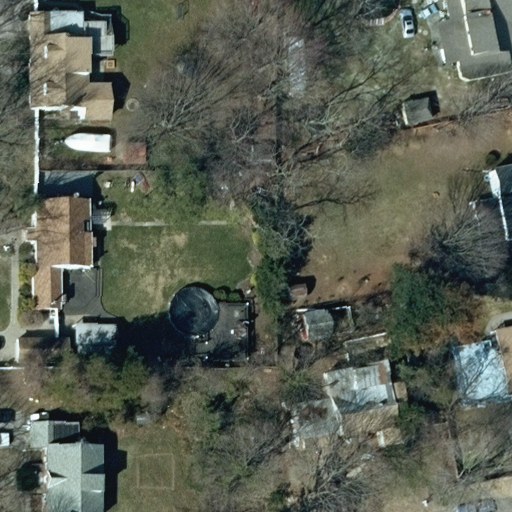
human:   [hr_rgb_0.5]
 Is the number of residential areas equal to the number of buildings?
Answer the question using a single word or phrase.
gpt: no

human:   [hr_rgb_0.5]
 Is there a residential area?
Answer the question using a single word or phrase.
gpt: yes

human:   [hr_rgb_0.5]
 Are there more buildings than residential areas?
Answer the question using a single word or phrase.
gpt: yes

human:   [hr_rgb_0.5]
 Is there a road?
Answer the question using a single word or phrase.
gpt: no

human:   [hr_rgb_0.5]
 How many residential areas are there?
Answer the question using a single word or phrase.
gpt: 1

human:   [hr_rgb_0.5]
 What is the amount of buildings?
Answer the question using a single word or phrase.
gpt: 9

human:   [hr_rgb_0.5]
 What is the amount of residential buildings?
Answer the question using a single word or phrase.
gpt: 7

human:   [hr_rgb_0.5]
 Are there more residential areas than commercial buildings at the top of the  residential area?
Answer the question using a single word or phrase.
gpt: yes

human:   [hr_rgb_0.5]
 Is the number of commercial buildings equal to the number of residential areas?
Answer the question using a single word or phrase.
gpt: no

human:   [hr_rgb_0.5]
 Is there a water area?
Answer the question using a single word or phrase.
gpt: no

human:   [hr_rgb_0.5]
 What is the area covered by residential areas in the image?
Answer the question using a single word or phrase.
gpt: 4096m2

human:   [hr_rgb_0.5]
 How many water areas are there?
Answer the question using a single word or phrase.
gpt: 0

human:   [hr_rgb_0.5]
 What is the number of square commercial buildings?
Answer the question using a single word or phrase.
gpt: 0

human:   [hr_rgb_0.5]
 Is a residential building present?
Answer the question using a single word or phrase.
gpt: yes

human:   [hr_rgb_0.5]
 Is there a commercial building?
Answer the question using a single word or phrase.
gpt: no

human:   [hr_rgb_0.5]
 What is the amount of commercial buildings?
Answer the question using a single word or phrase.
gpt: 0

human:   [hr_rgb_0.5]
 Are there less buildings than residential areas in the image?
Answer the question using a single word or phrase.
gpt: no

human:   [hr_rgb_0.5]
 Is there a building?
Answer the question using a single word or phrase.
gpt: yes

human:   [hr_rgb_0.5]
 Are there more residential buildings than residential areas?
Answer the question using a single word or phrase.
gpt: yes

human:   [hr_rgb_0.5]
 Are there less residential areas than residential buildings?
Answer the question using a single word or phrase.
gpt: yes

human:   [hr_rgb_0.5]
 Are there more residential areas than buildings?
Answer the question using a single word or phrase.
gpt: no

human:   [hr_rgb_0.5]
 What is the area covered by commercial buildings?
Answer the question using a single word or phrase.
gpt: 0m2

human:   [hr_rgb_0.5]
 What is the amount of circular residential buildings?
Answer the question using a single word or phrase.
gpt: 0

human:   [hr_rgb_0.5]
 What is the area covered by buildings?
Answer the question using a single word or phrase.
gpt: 1578m2

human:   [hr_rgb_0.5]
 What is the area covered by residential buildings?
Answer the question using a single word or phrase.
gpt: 1490m2

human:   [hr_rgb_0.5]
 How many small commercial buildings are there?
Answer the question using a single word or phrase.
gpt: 0

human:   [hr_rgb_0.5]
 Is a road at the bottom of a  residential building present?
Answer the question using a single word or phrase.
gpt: no

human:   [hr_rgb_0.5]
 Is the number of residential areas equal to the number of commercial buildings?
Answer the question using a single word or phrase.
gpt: no

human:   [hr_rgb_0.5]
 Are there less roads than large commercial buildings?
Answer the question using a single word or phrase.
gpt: no

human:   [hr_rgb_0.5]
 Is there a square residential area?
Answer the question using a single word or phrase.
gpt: no

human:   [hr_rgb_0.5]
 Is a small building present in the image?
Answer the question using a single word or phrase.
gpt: yes

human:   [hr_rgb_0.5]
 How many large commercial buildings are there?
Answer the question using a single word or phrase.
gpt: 0

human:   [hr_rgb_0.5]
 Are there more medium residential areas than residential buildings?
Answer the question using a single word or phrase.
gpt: no

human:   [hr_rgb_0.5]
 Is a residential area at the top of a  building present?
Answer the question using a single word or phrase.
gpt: yes

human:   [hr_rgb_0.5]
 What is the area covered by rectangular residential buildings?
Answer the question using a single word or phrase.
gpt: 0m2

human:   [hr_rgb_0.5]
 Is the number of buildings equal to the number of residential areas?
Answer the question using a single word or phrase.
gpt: no

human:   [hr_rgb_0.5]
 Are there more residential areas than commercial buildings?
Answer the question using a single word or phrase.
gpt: yes

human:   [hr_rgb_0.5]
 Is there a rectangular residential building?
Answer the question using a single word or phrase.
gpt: no

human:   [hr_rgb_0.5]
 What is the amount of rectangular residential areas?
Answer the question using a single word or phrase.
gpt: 1

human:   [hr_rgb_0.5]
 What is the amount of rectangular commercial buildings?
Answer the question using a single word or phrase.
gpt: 0

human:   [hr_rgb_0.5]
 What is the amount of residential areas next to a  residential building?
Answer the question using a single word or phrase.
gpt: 1

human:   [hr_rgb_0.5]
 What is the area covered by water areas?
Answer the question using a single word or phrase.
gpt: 0m2

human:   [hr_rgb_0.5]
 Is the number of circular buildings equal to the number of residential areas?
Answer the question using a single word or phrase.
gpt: no

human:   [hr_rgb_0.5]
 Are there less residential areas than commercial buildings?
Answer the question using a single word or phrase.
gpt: no

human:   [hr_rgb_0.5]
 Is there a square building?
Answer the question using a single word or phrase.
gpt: no

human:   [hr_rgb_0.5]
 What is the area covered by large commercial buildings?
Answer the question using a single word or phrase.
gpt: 0m2

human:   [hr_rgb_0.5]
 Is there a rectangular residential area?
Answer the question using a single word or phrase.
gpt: yes

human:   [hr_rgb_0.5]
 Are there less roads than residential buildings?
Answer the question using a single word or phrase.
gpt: yes

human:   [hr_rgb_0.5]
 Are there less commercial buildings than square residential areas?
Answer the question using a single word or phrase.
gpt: no

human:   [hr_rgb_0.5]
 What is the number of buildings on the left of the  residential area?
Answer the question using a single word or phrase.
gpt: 3

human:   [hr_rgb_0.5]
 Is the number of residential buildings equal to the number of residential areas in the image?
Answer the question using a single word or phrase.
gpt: no

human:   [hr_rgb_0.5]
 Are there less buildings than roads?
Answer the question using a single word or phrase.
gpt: no

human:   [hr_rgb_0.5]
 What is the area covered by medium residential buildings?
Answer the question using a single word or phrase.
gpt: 1475m2

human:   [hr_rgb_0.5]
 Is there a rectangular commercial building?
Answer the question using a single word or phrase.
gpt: no

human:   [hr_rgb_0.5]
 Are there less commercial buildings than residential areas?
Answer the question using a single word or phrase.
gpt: yes

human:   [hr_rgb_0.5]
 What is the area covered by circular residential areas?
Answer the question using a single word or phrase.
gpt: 0m2

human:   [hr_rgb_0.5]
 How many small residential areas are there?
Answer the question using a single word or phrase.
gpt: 0

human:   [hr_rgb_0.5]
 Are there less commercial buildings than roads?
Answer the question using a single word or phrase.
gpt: no

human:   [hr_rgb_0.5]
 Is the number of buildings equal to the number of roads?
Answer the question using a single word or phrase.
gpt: no

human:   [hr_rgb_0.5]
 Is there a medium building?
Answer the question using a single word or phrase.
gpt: yes

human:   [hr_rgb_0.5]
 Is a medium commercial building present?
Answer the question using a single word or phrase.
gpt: no

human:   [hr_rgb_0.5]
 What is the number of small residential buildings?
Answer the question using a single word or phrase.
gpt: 1

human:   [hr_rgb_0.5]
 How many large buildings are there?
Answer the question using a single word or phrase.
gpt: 0

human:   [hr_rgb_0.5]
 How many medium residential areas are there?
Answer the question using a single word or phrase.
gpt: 0